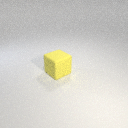
large yellow rubber cube